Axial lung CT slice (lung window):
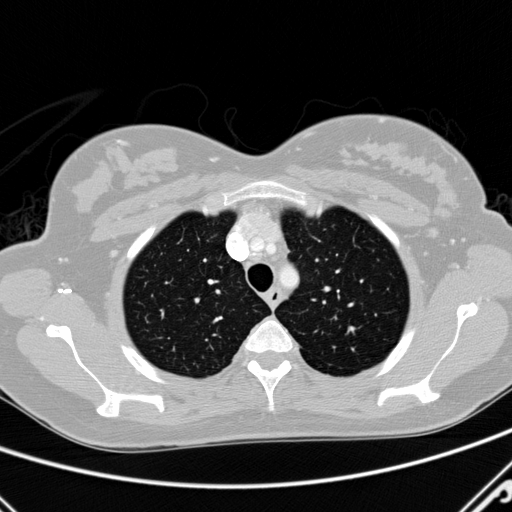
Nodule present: no